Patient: sex F, age 38
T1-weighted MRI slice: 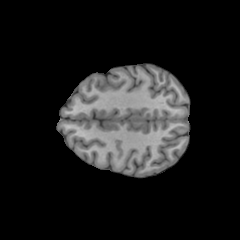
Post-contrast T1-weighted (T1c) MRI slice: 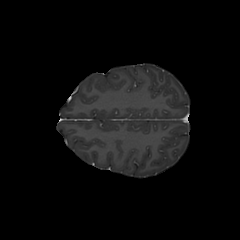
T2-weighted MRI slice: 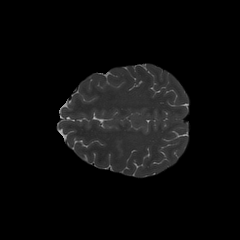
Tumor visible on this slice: no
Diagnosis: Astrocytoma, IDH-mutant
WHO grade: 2